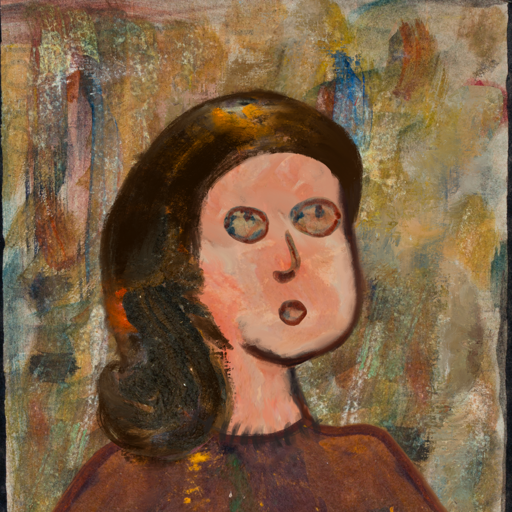
Background: Pipe, Head And Neck Side: Roy_Bahadur, Face Side: Orphan, Bust: Comrade, Hair Side: Gypsy_Queen, Head Accessory: Blank, Second Necklace: Blank, Necklace: In_The_Sun, Baby: Blank